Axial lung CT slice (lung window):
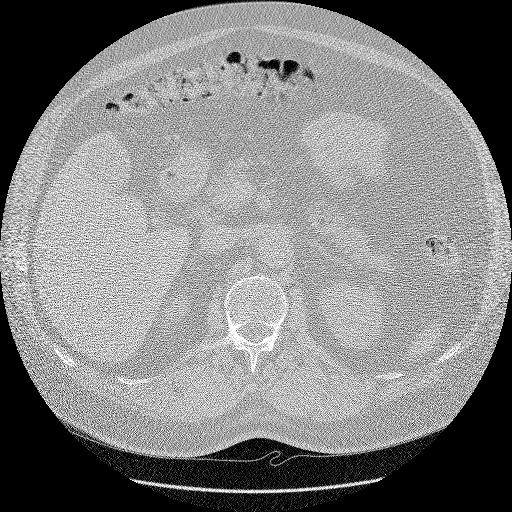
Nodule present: no